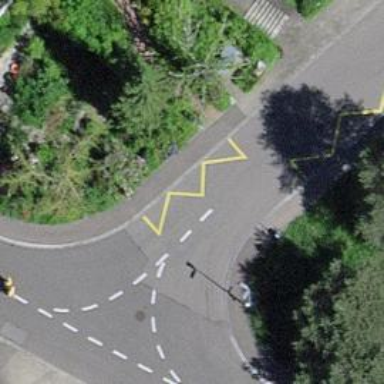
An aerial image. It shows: Bus stop with stop position for public transport.